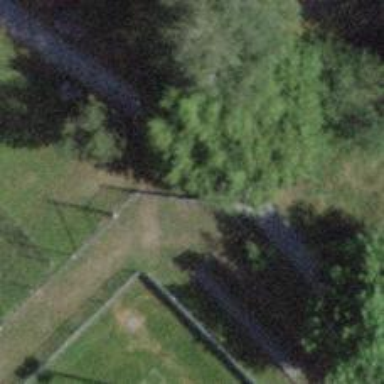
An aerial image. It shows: Fence with chain link type.